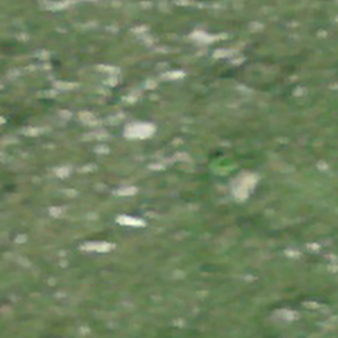
Label: other